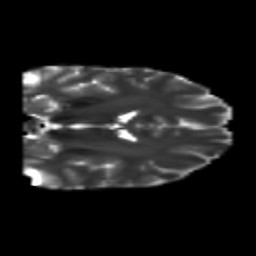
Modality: T2w
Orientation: coronal
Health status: healthy
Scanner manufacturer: philips
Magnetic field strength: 3 T
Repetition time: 6.964 s
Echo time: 0.092 s